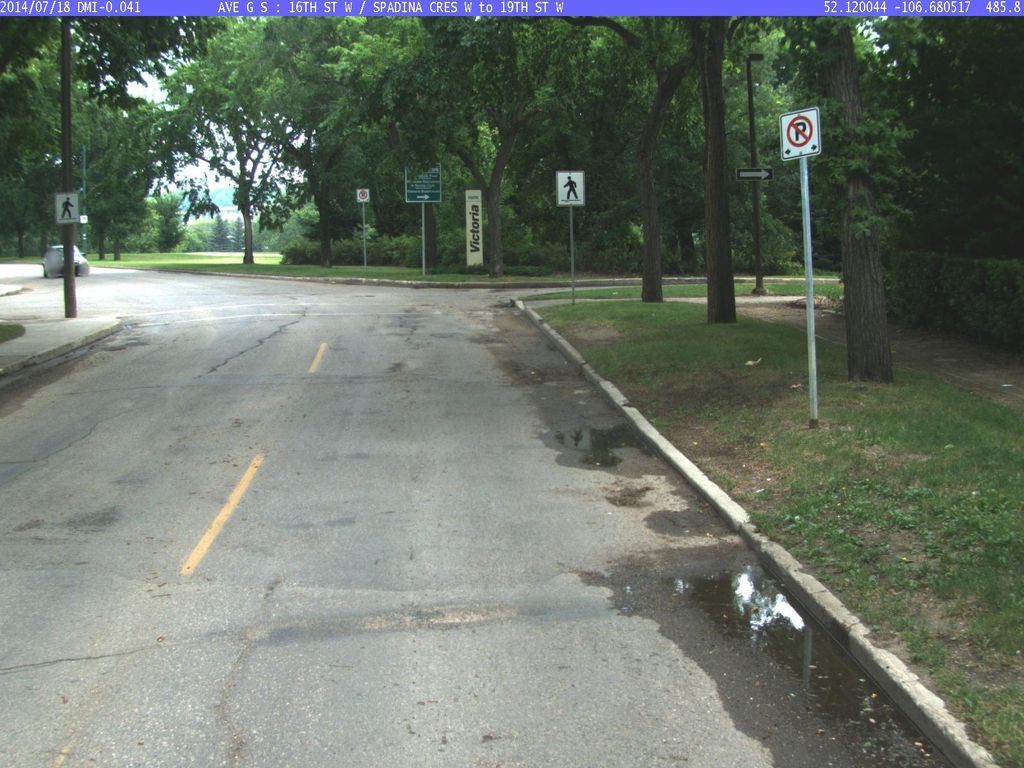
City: saskatoon